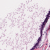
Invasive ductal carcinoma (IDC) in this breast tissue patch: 0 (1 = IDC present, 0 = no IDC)